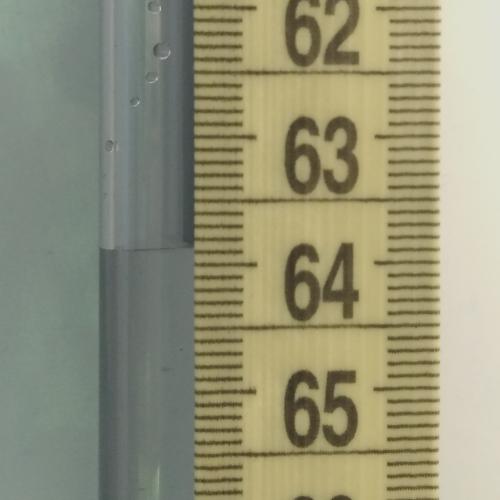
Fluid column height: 63.9 cm